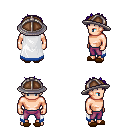
a pixel art fantasy rpg character, male body template, human, light skin, white trimmed cape, magenta pants, blue bedhead hairstyle, chain helm, brown slippers, four views (front, back, left, right), 2x2 character sprite sheet, small pixel art, hard edges, no anti-aliasing